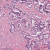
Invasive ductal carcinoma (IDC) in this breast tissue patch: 1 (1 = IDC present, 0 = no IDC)